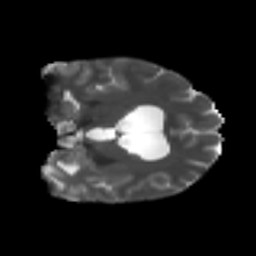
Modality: T2w
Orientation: coronal
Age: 23
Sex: female
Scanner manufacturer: ge
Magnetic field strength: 3 T
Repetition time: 7.8 s
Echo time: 0.0612 s